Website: bh-photo
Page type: cross-sells
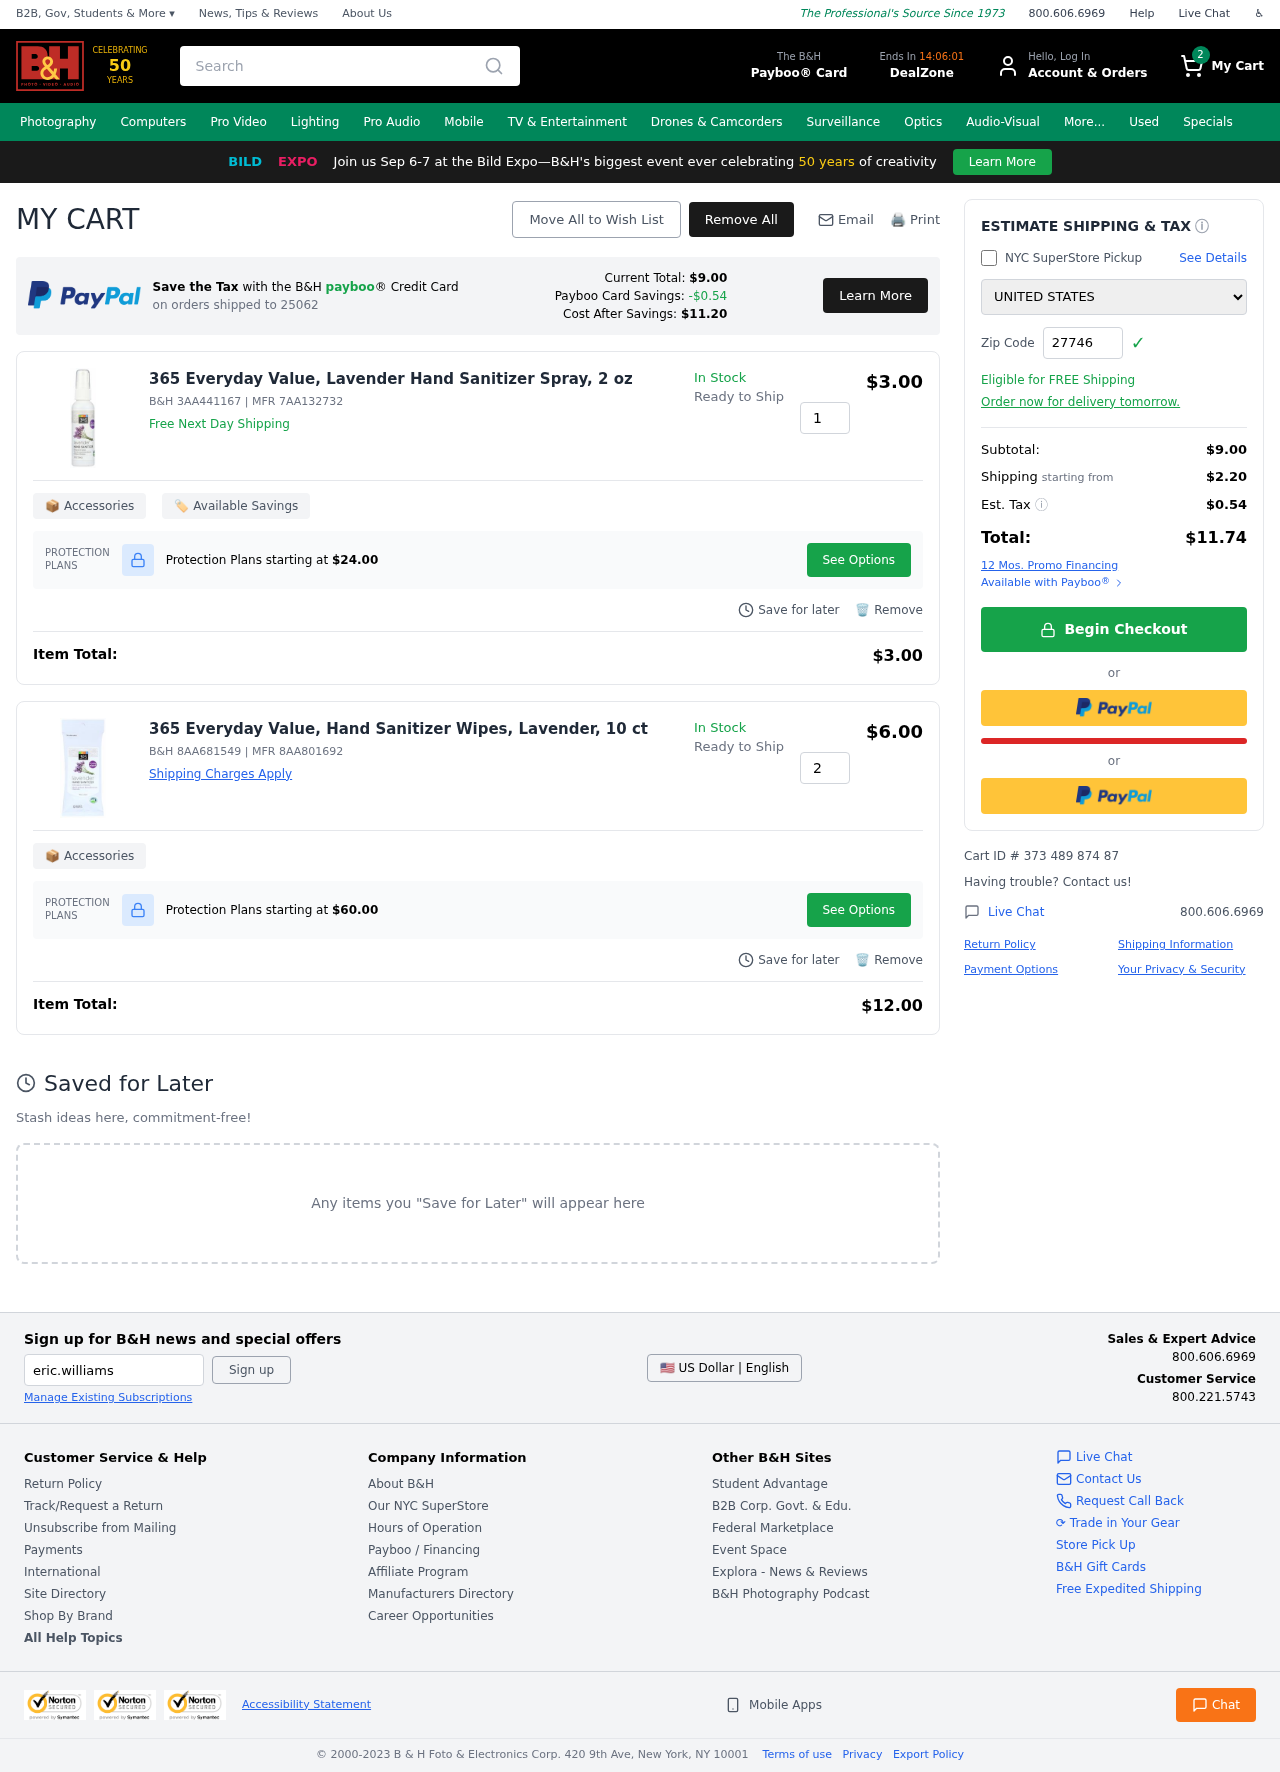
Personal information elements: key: PII_COUNTRY
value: United States
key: PII_POSTCODE
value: on orders shipped to 25062
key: PII_POSTCODE2
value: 27746
Product elements: key: PRODUCT1_NAME
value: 365 Everyday Value, Lavender Hand Sanitizer Spray, 2 oz
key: PRODUCT1_PRICE
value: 3
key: PRODUCT1_QUANTITY
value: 1
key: PRODUCT2_NAME
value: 365 Everyday Value, Hand Sanitizer Wipes, Lavender, 10 ct
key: PRODUCT2_PRICE
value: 6
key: PRODUCT2_QUANTITY
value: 2
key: PRODUCT1_SKU
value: B&H 3AA441167
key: PRODUCT1_MFR
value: MFR 7AA132732
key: PRODUCT1_PROTECTION_PRICE
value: $24.00
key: PRODUCT1_ITEM_TOTAL
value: $3.00
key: PRODUCT2_SKU
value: B&H 8AA681549
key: PRODUCT2_MFR
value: MFR 8AA801692
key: PRODUCT2_PROTECTION_PRICE
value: $60.00
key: PRODUCT2_ITEM_TOTAL
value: $12.00
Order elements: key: ORDER_NUM_ITEMS
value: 2
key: PAYBOO_CURRENT_TOTAL
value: $9.00
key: ORDER_SUBTOTAL
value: $9.00
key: ORDER_SHIPPING_COST
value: $2.20
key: ORDER_TAX
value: $0.54
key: ORDER_TOTAL
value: $11.74
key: ORDER_ID
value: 373 489 874 87
Search elements: key: HEADER_SEARCH
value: Search
Other elements: key: PAYBOO_SAVINGS
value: -$0.54
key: PAYBOO_COST_AFTER_SAVINGS
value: $11.20